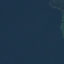
Land use / land cover class: SeaLake